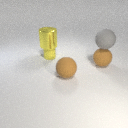
large brown rubber sphere below large gray rubber sphere